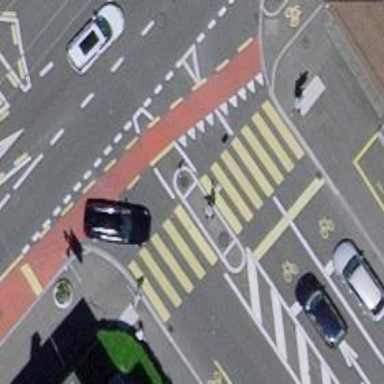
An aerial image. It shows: Crossing with traffic signals and pedestrian island.